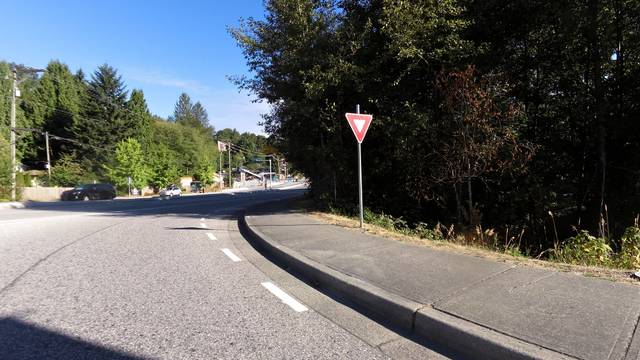
Region: Canada
Coordinates: 49.278, -122.867